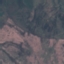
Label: HerbaceousVegetation